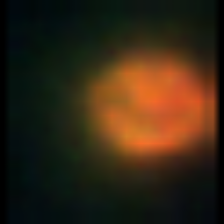
Taxon: NanoPlankton
Group: Other